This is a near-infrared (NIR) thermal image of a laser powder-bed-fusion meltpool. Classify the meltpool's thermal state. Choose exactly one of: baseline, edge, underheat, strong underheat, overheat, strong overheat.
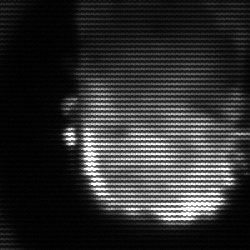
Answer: baseline